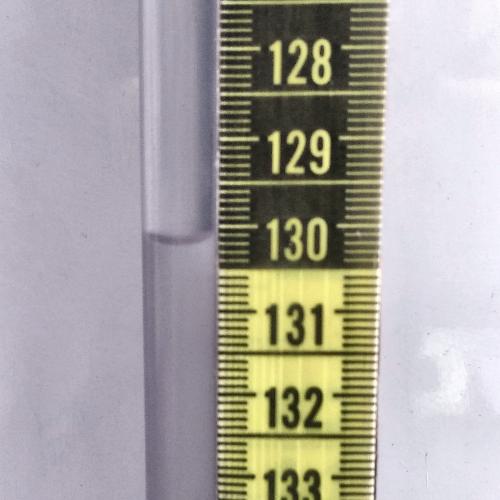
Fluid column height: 130.1 cm